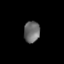
Tissue: lung
Cell type: Others
Senescence score: 0.222
Nuclear area (px): 331
Mean DAPI intensity: 108.293